Question: I want using image slide with ViewPager in , but is error and in Activity
Can you help me? please :')
---
## Beranda [this Activity]
'''
package com.dolog.om.radarfutsalbooking;
import android.content.Intent;
import android.os.Bundle;
import android.os.Handler;
import android.support.design.widget.FloatingActionButton;
import android.support.design.widget.Snackbar;
import android.support.v4.app.Fragment;
import android.support.v4.view.ViewPager;
import android.view.LayoutInflater;
import android.view.View;
import android.view.ViewGroup;
import java.util.ArrayList;
import java.util.Timer;
import java.util.TimerTask;
import me.relex.circleindicator.CircleIndicator;
public class Beranda extends Fragment {
private static ViewPager mPager;
private static int currentPage = 0;
private static final Integer[] XMEN = {R.drawable.beast, R.drawable.charles, R.drawable.magneto, R.drawable.mystique, R.drawable.wolverine};
private ArrayList<Integer> XMENArray = new ArrayList<Integer>();
@Override
public View onCreateView(LayoutInflater inflater, ViewGroup container, Bundle savedInstanceState) {
View rootView = inflater.inflate(R.layout.activity_beranda, container, false);
for (int i = 0; i < XMEN.length; i++)
XMENArray.add(XMEN[i]);
mPager = (ViewPager) rootView.findViewById(R.id.pager);
mPager.setAdapter(new MyAdapter(Beranda.this, XMENArray));
CircleIndicator indicator = (CircleIndicator) rootView.findViewById(R.id.indicator);
indicator.setViewPager(mPager);
// Auto start of viewpager
final Handler handler = new Handler();
final Runnable Update = new Runnable() {
public void run() {
if (currentPage == XMEN.length) {
currentPage = 0;
}
mPager.setCurrentItem(currentPage++, true);
}
};
Timer swipeTimer = new Timer();
swipeTimer.schedule(new TimerTask() {
@Override
public void run() {
handler.post(Update);
}
}, 5000, 5000);
FloatingActionButton fab = (FloatingActionButton) rootView.findViewById(R.id.fabberanda);
fab.setOnClickListener(new View.OnClickListener() {
@Override
public void onClick(View view) {
Snackbar.make(view, "Replace with your own action", Snackbar.LENGTH_LONG)
.setAction("Action", null).show();
}
});
return rootView;
}
}
'''
## MyAdapter [this Activity]
'''
package com.dolog.om.radarfutsalbooking;
import android.content.Context;
import android.support.v4.view.PagerAdapter;
import android.view.LayoutInflater;
import android.view.View;
import android.view.ViewGroup;
import android.widget.ImageView;
import java.util.ArrayList;
public class MyAdapter extends PagerAdapter {
private ArrayList<Integer> images;
private LayoutInflater inflater;
private Context context;
public MyAdapter(Context context, ArrayList<Integer> images) {
this.context = context;
this.images=images;
inflater = LayoutInflater.from(context);
}
@Override
public void destroyItem(ViewGroup container, int position, Object object) {
container.removeView((View) object);
}
@Override
public int getCount() {
return images.size();
}
@Override
public Object instantiateItem(ViewGroup view, int position) {
View myImageLayout = inflater.inflate(R.layout.slide, view, false);
ImageView myImage = (ImageView) myImageLayout.findViewById(R.id.image);
myImage.setImageResource(images.get(position));
view.addView(myImageLayout, 0);
return myImageLayout;
}
@Override
public boolean isViewFromObject(View view, Object object) {
return view.equals(object);
}
'''
And this problem
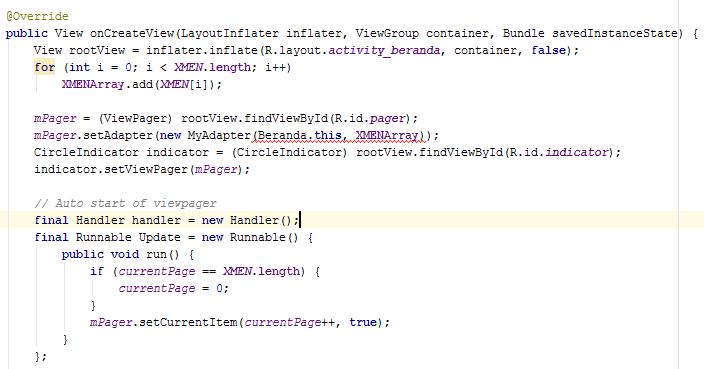
Answer: Convert
'mPager.setAdapter(new MyAdapter(Beranda.this, XMENArray));'
to
'mPager.setAdapter(new MyAdapter(getActivity(), XMENArray));'
See, the problem is that your class extends 'Fragment' and you can not pass fragment class instance to the context. So you have to pass context of Activity in which you are using this fragment.